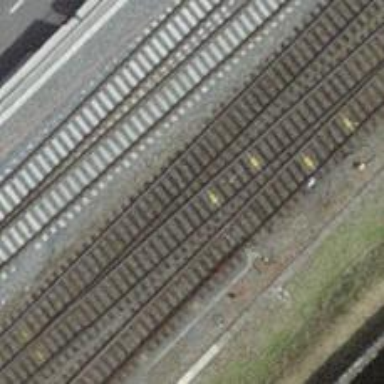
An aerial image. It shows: Railway track with contact line for electrification.